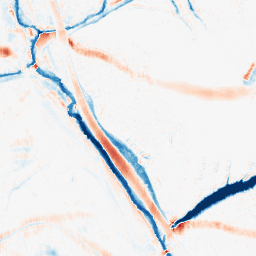
Category: morphological
Decomposition family: morphological_ellipse
Decomposition parameters: operation: average
width: 20
height: 10
Upsampling method: regularized
Upsampling parameters: scale: 4
lambda_reg: 0.001
Upsampling scale: 4